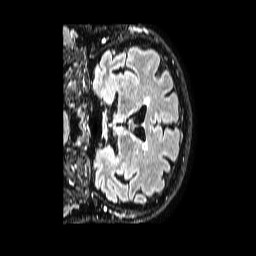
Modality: FLAIR
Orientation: coronal
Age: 63
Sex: male
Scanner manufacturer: philips
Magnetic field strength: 1.5 T
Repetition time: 4.8 s
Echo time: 0.3 s